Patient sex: M
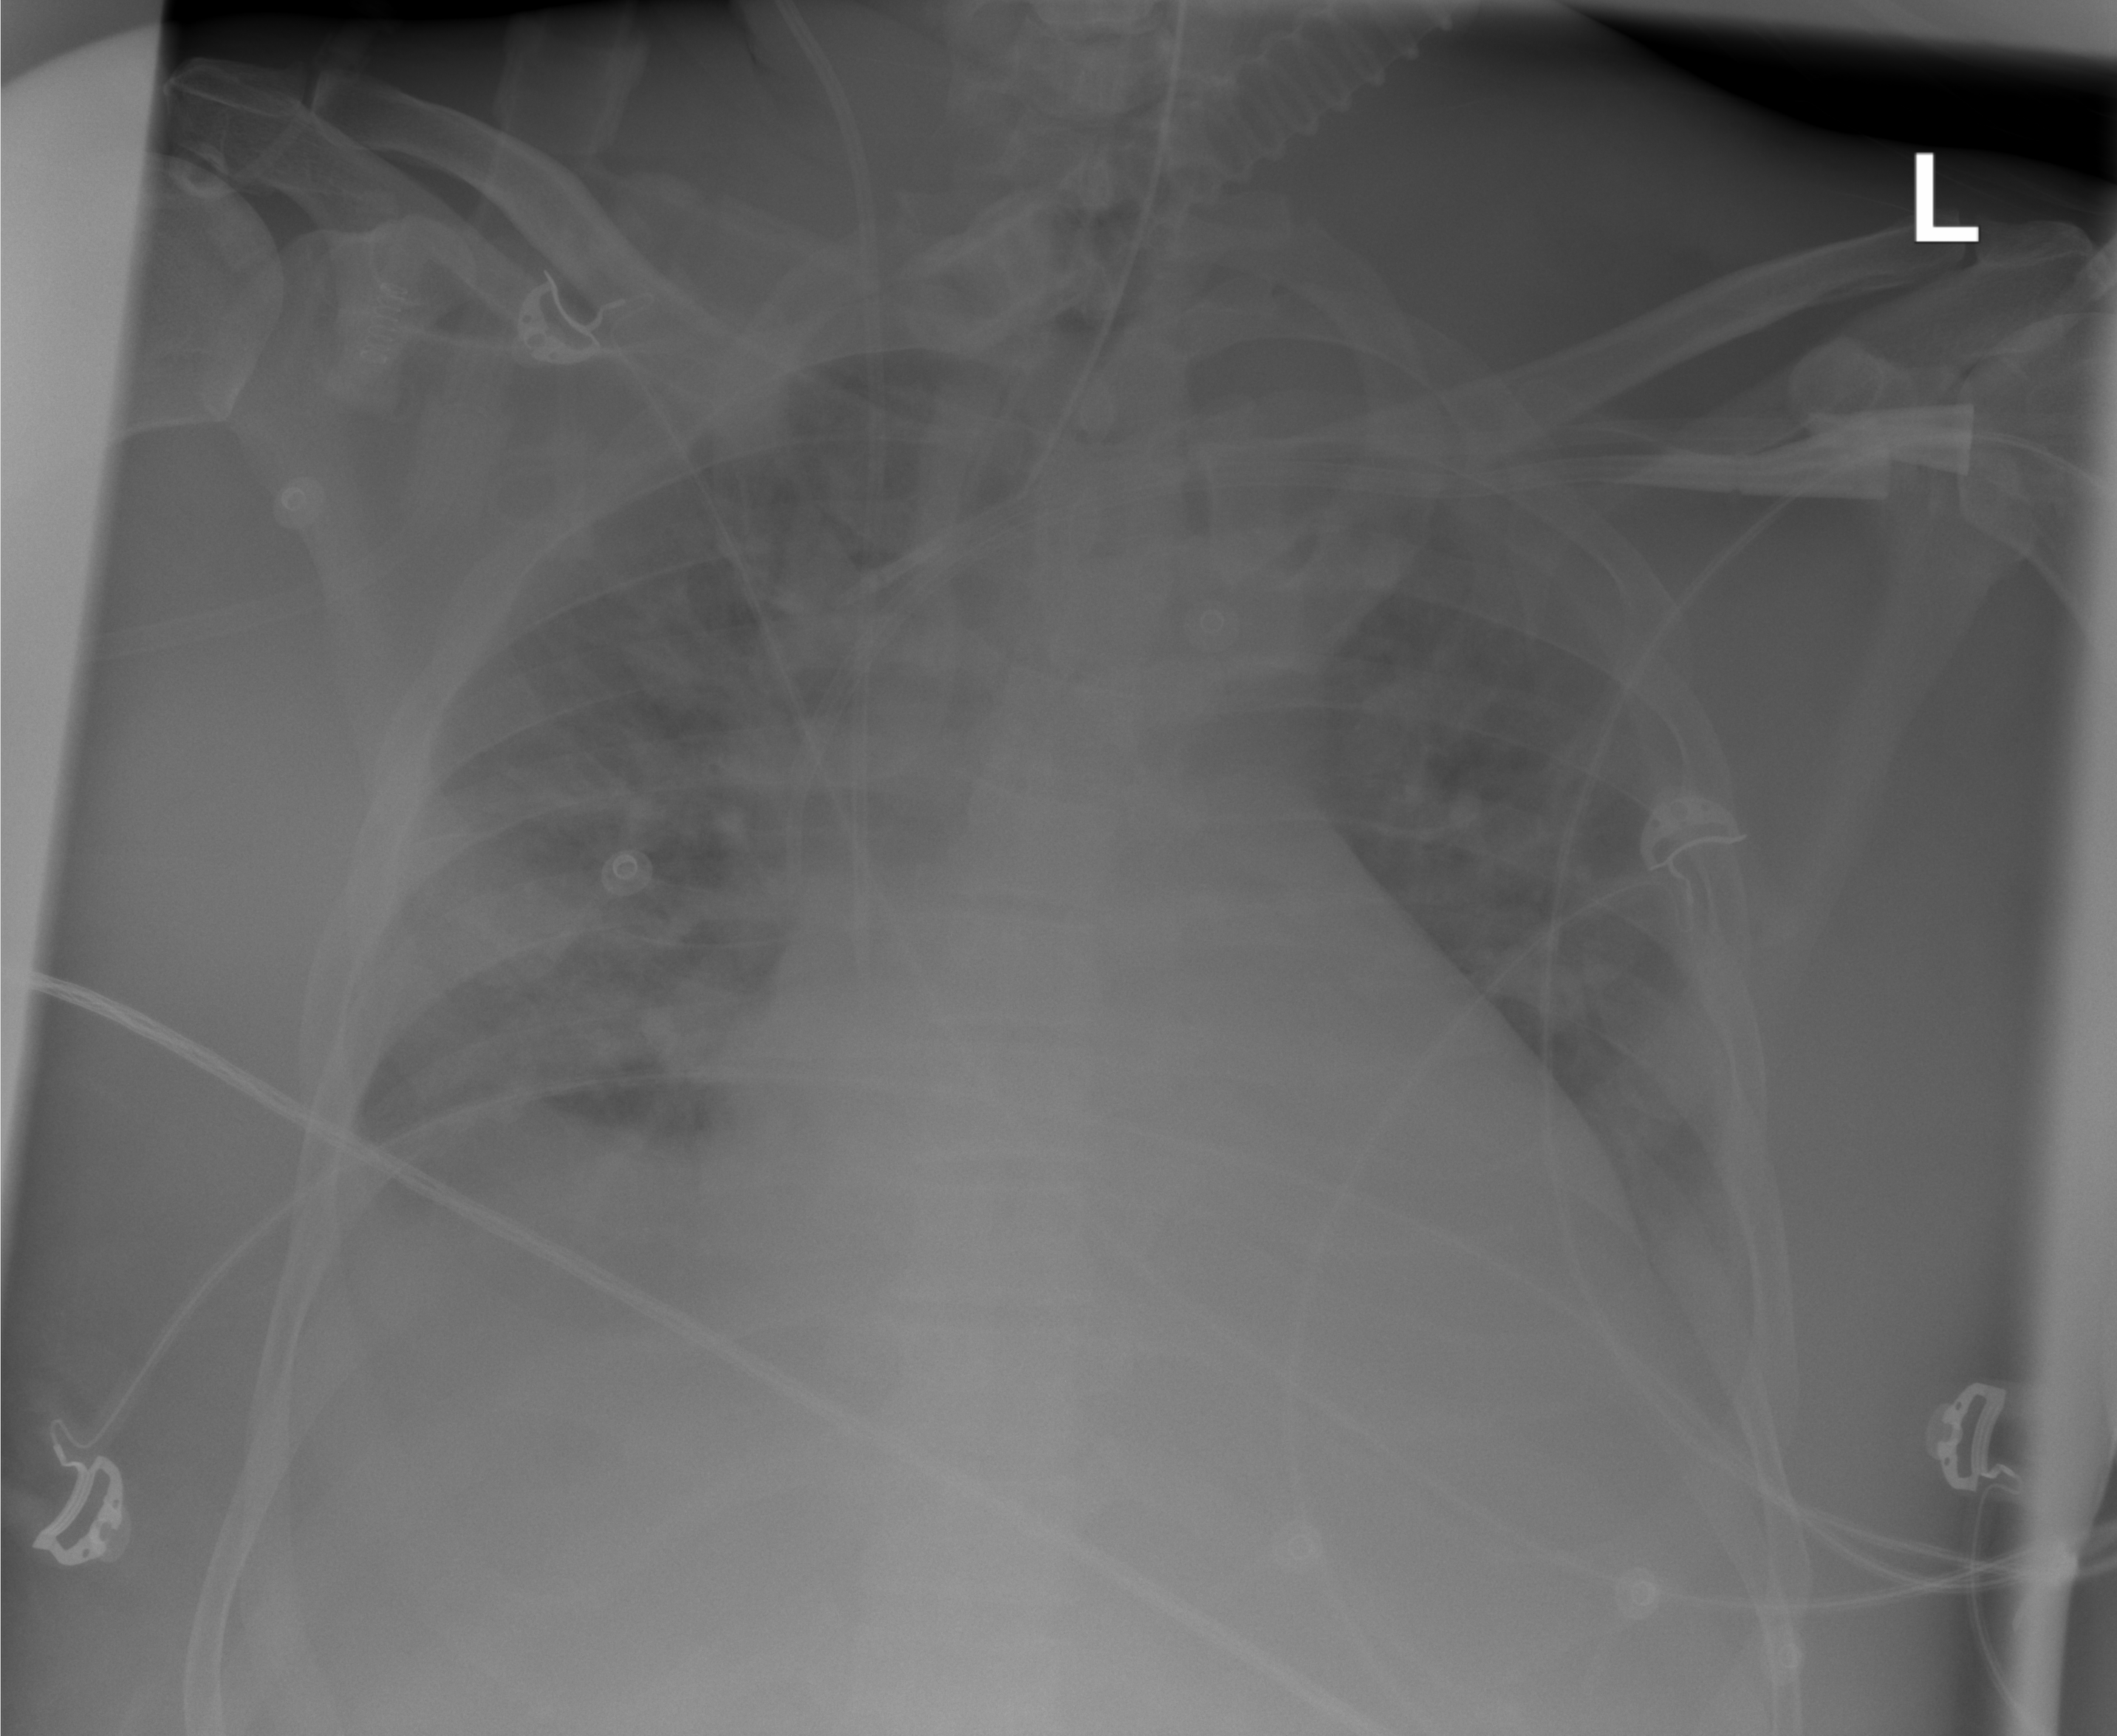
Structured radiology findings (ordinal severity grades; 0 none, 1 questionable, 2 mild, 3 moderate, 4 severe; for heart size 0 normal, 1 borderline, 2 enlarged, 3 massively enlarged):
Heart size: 2
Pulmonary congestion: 2
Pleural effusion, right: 3
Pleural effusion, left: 3
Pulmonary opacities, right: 1
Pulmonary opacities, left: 1
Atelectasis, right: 2
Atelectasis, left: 2